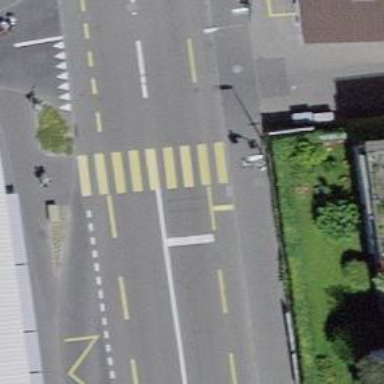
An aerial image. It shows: Crossing with traffic signals.